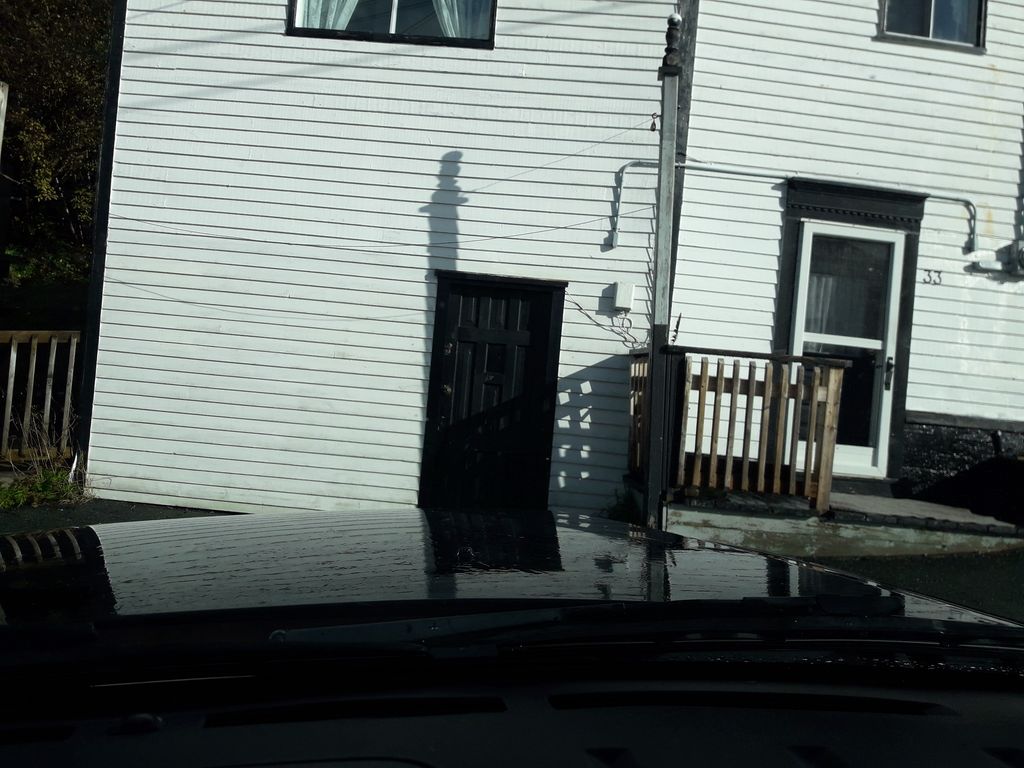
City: st_johns